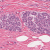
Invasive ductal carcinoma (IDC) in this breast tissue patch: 0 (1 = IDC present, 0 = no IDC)